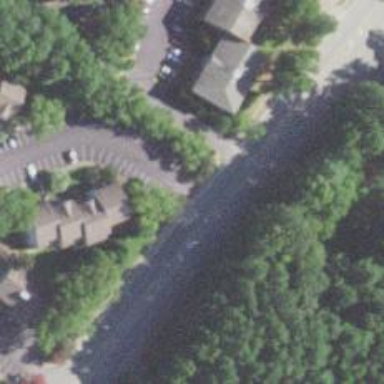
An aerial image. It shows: Unmarked asphalt crossing on cycleway road.